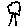
Label: tree